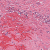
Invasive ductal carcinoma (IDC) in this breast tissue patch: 0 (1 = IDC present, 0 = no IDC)